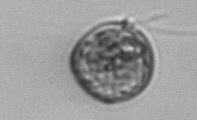
Label: Prorocentrum